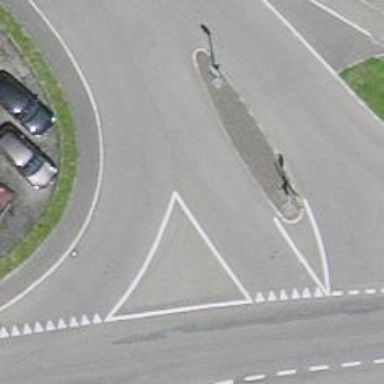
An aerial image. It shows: Traffic calming island.